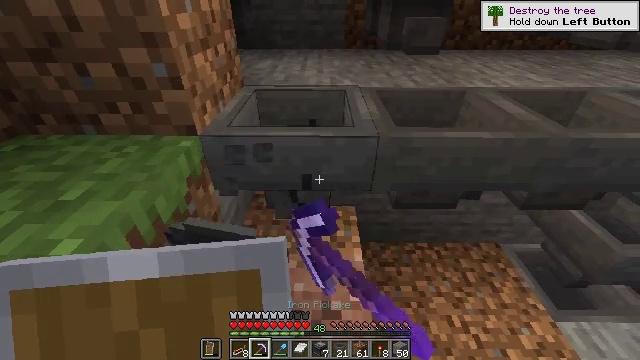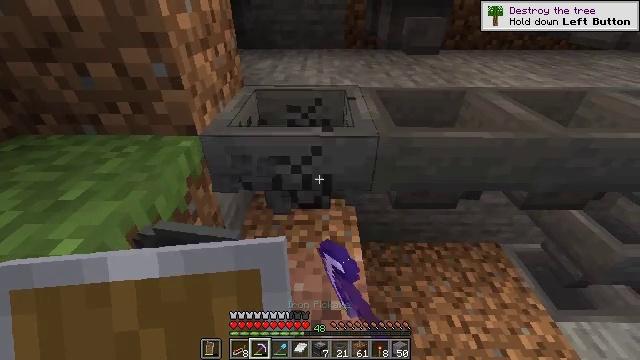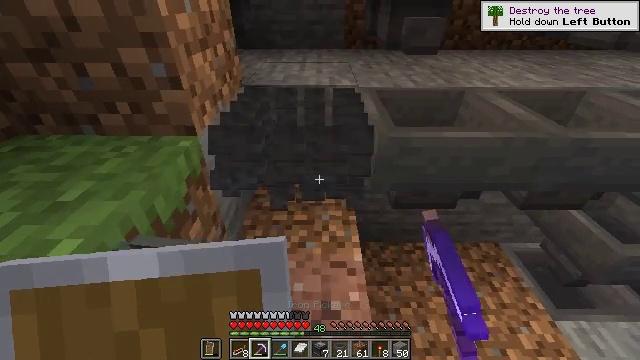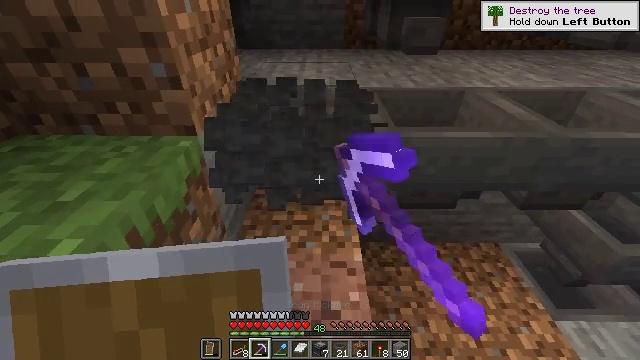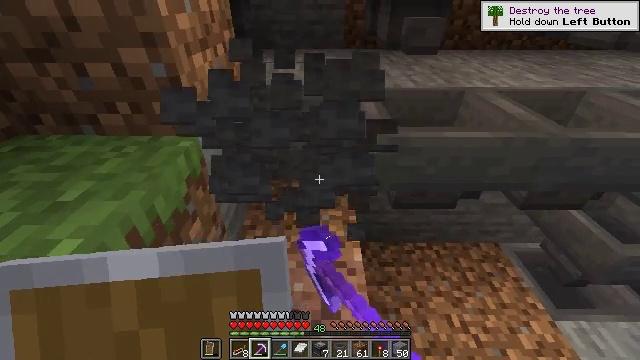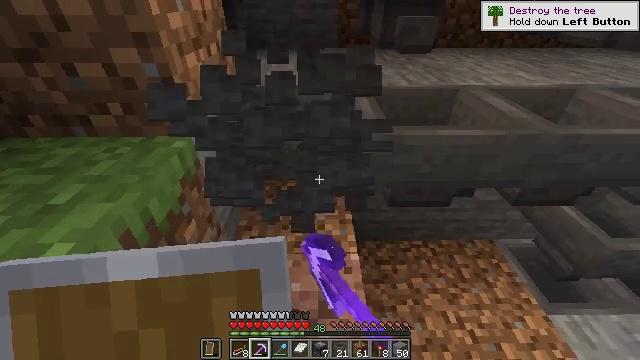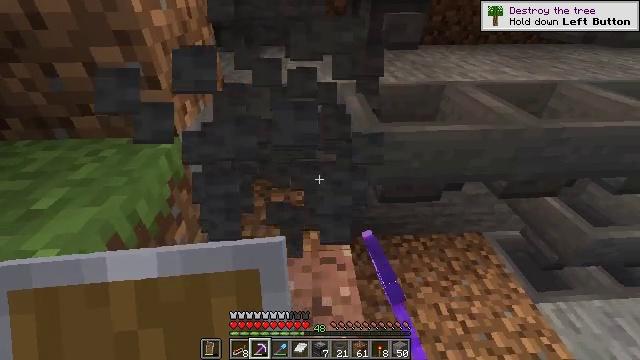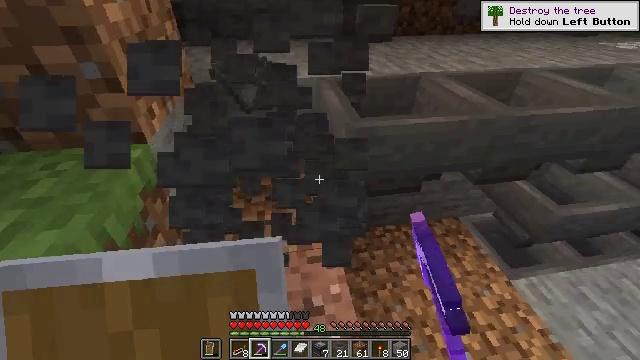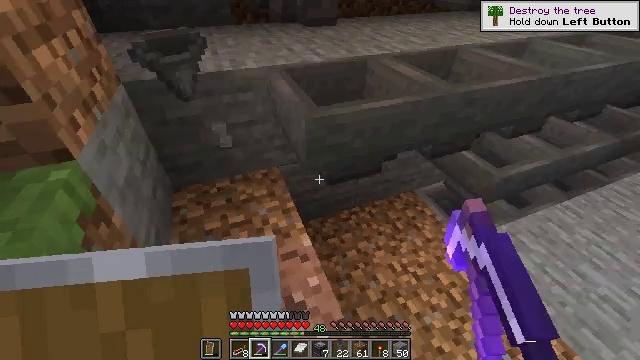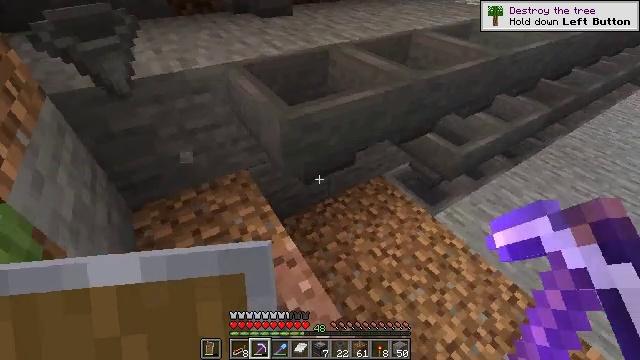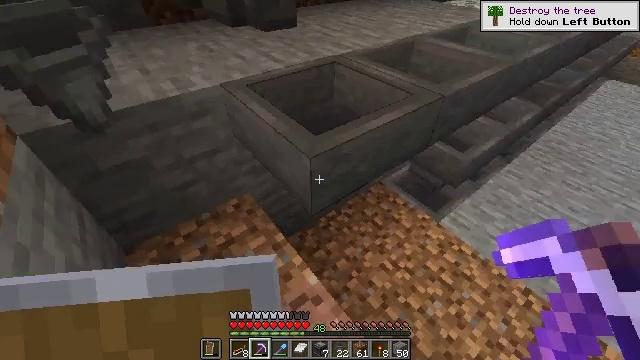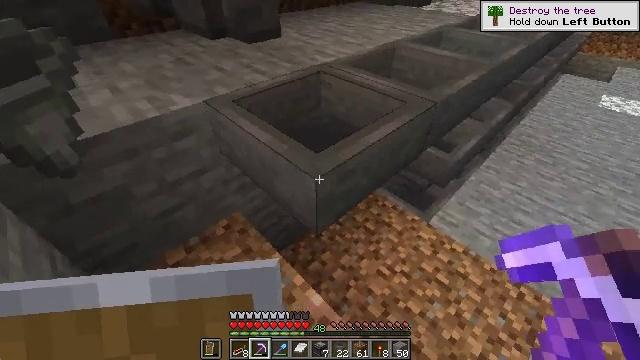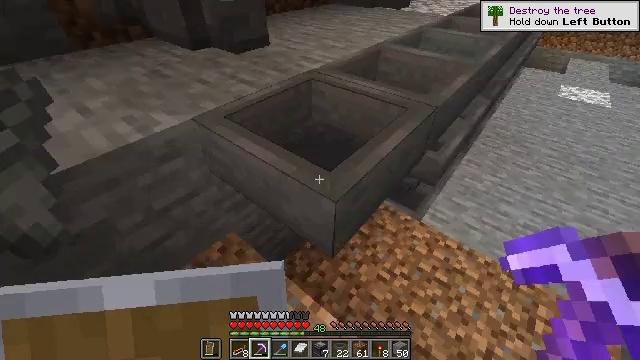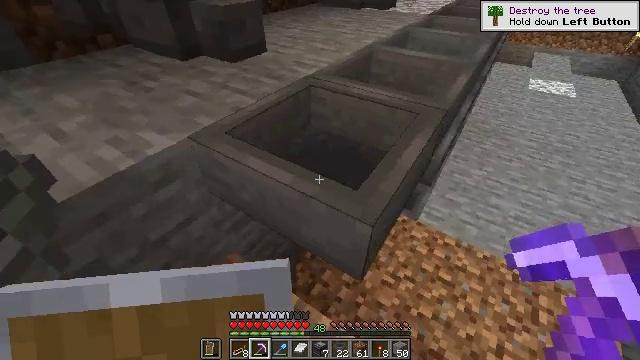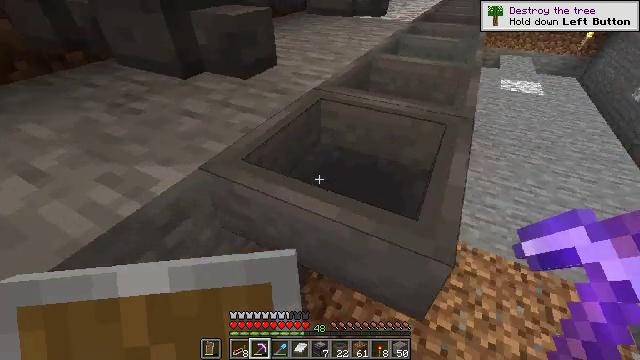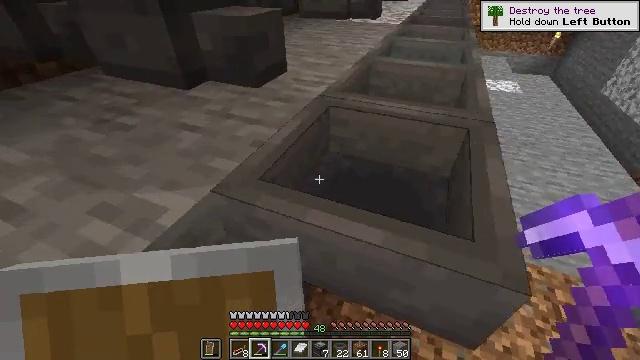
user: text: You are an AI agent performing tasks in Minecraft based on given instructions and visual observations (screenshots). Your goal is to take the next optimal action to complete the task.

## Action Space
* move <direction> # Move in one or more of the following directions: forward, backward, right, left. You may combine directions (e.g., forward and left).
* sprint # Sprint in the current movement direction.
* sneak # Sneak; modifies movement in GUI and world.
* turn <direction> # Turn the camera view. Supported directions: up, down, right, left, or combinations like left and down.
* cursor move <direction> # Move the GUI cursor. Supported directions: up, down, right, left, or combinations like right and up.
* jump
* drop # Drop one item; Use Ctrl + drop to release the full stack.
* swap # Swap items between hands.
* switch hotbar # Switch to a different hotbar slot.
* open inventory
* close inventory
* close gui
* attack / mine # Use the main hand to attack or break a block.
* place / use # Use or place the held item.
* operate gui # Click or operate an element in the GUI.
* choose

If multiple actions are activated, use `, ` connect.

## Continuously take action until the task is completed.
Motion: motion action
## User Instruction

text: Collect the hopper by mining it.
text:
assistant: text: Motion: attack / mine
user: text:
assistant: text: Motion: attack / mine
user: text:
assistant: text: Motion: attack / mine
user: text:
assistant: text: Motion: attack / mine
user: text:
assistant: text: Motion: turn right
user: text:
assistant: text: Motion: turn right
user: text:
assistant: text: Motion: move forward and move left, turn right and down
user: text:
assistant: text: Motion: move forward and move left, turn right and down
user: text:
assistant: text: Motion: move forward and move left, turn right and down
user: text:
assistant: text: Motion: move forward and move left, turn right
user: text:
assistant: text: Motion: move forward and move left, turn right
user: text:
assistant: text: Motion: move forward and move left, turn right
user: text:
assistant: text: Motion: move forward and move left, turn right
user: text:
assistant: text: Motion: move forward and move left, turn right and up
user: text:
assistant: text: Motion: move forward and move left, turn right
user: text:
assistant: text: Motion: move left, turn right
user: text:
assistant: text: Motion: move left, turn right, attack / mine
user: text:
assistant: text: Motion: turn right, attack / mine
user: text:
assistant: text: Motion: turn right, attack / mine
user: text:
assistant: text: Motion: attack / mine
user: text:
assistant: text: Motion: attack / mine
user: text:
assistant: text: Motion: attack / mine
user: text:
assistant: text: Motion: attack / mine
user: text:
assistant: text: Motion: turn up, attack / mine
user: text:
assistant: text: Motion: turn up, attack / mine
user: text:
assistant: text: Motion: turn up, attack / mine
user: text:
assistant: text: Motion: turn right and up, attack / mine
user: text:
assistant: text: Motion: turn left and up, attack / mine
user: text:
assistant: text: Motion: attack / mine
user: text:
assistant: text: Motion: turn down, attack / mine